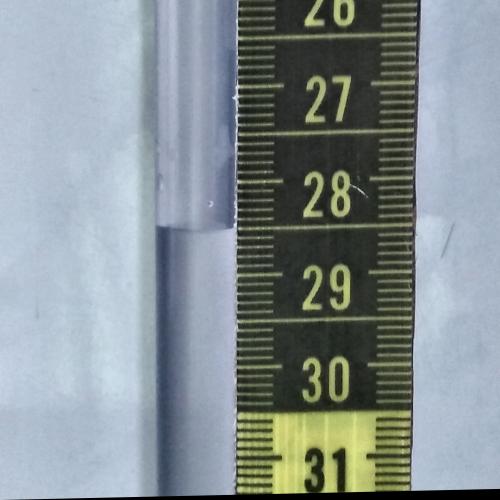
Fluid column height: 28.5 cm